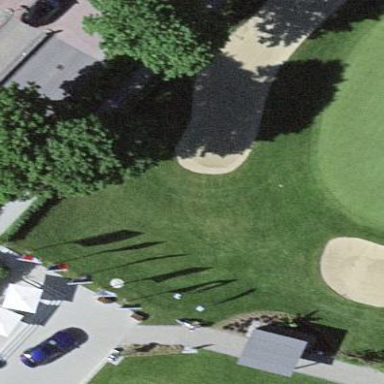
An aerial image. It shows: Sandy area is golf bunker.